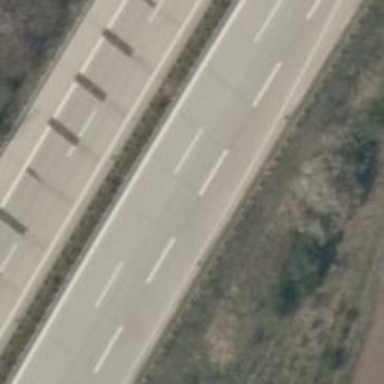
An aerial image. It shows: Concrete motorway.